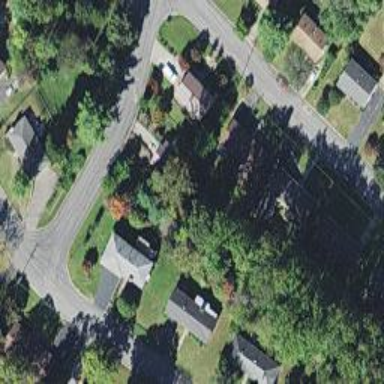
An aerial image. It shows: Neighborhood.